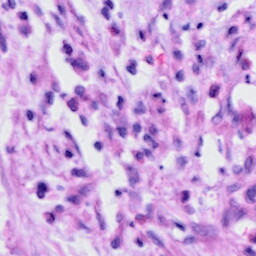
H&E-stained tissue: Cervix